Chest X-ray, PA view. Patient: 55 years old, sex M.
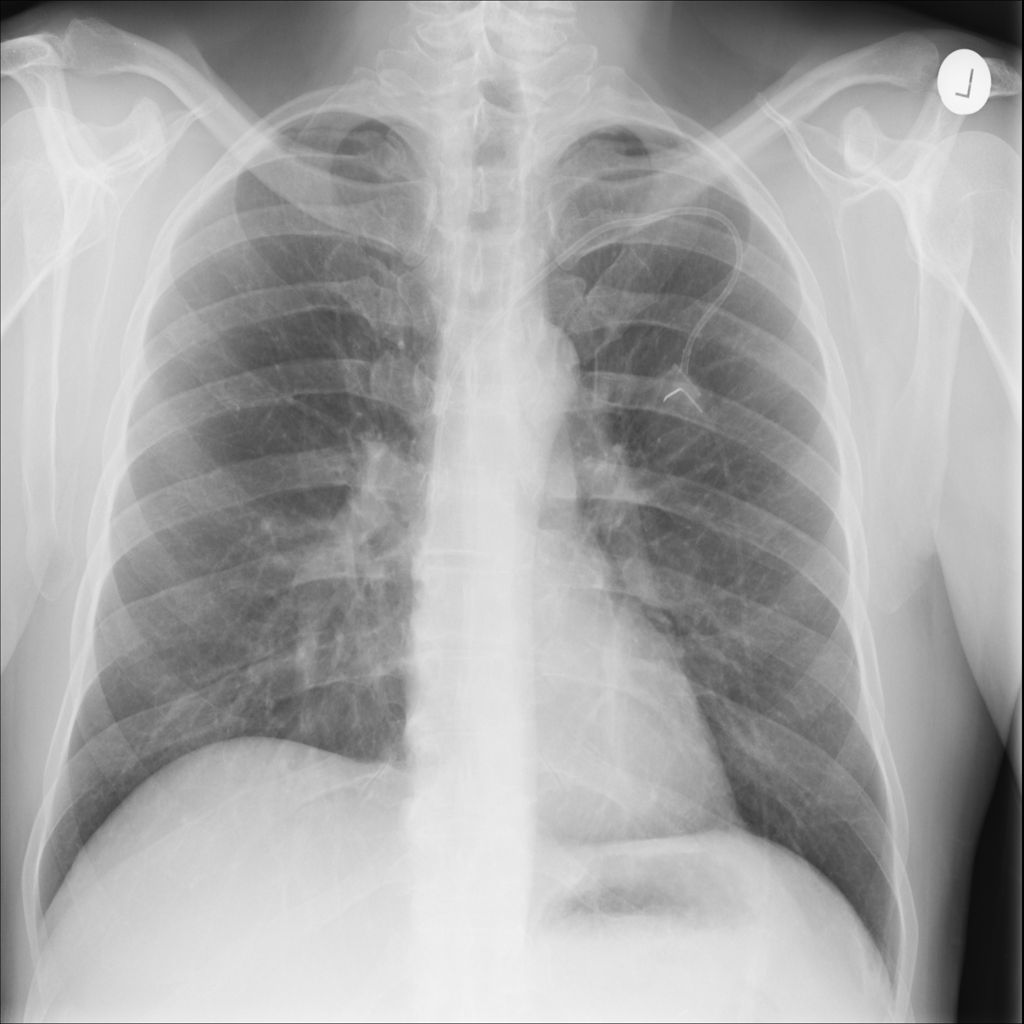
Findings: No Finding